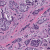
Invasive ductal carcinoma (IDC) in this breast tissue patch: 1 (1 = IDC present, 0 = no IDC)